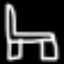
Label: chair